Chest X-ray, PA view. Patient: 51 years old, sex F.
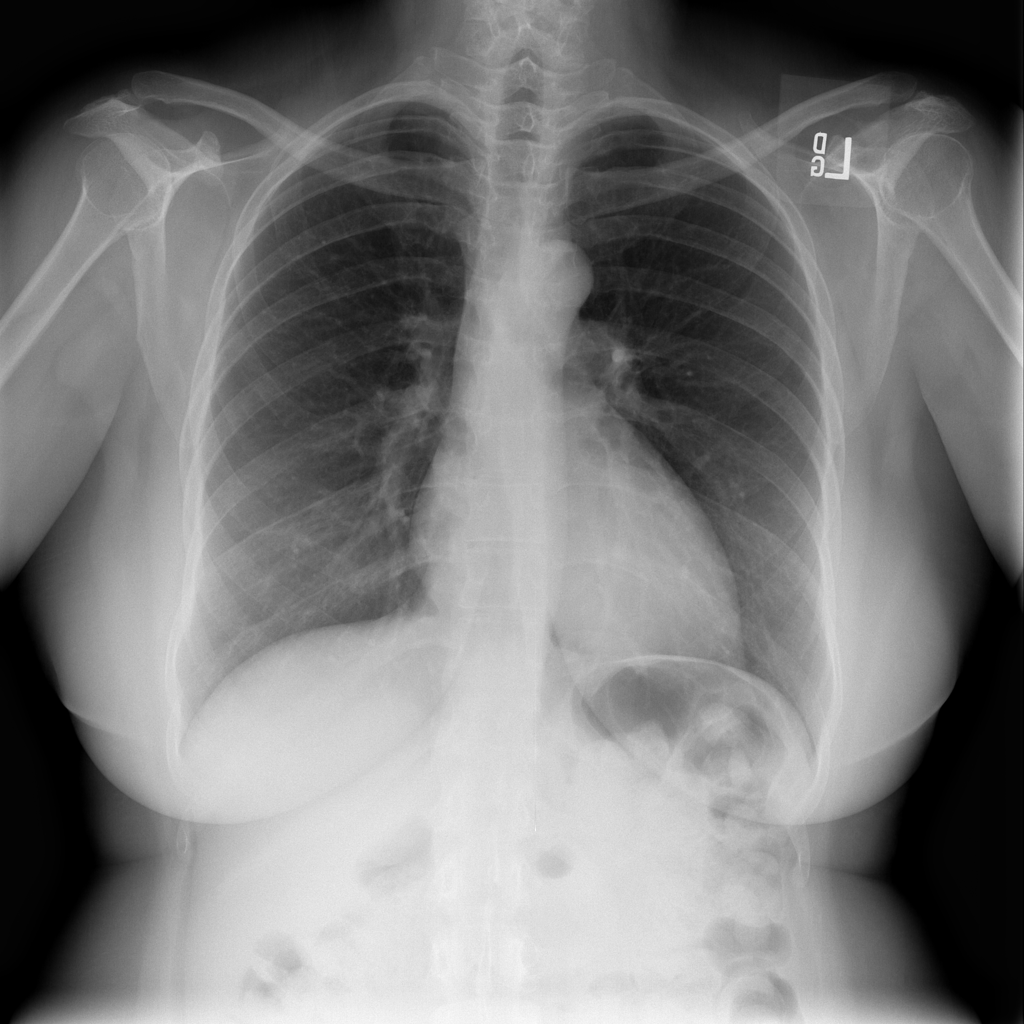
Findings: No Finding